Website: walmart
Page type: store-pickup
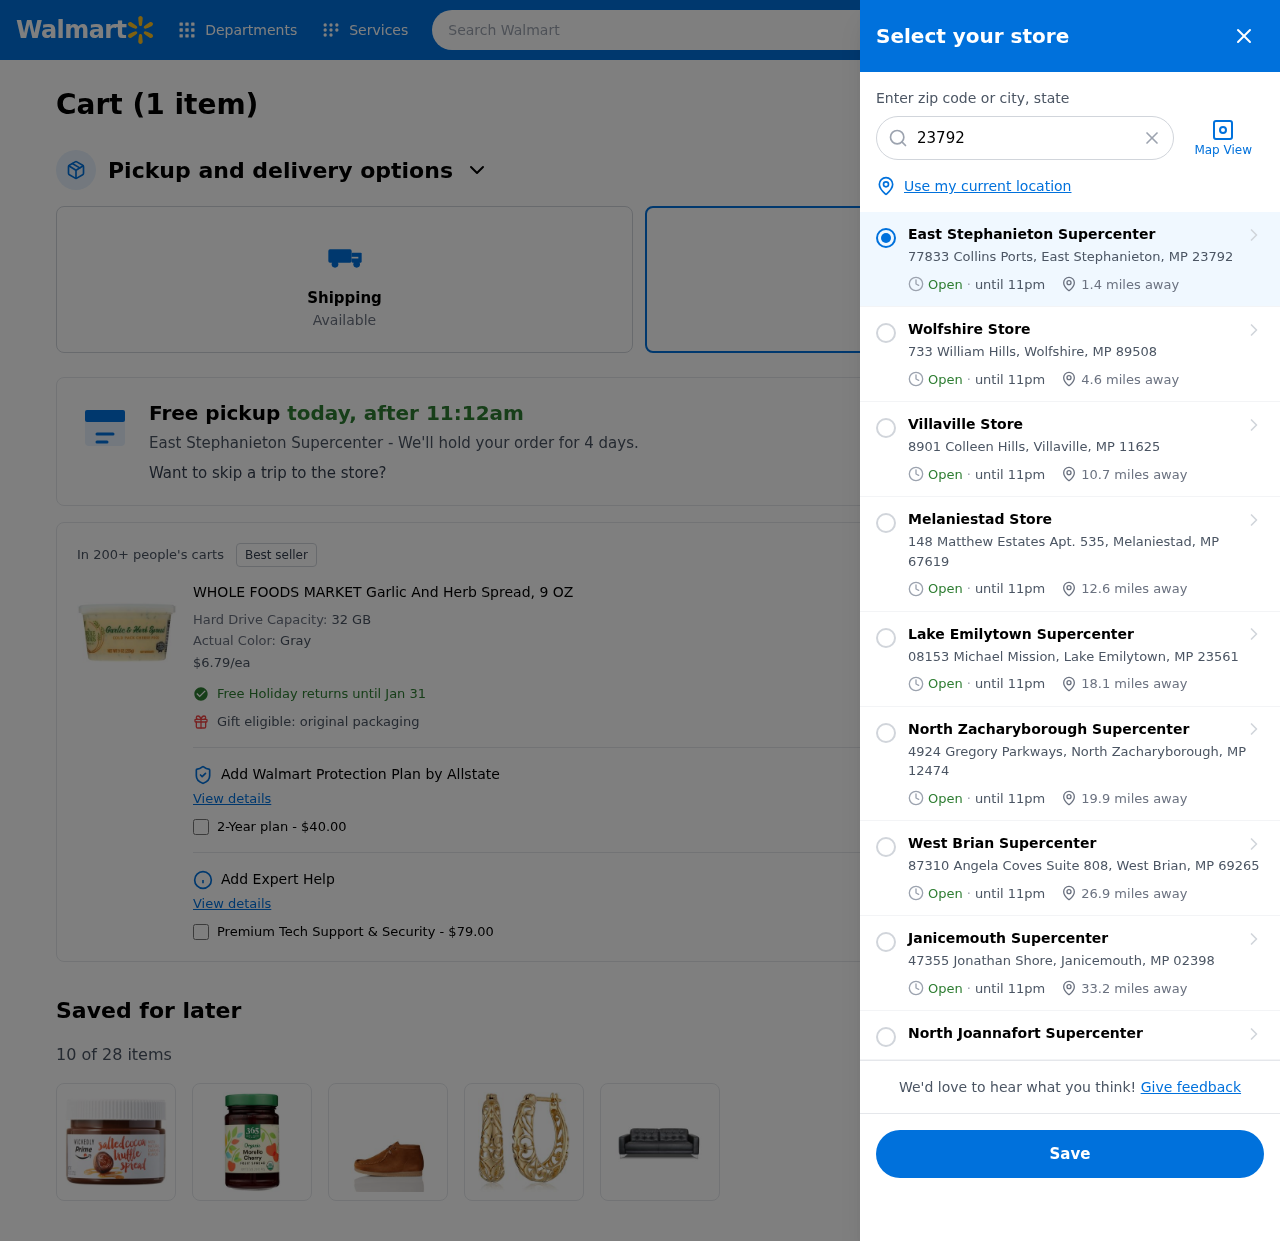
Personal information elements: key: PII_CITY
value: East Stephanieton
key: PII_CITY
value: East Stephanieton Supercenter
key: PII_CITY_STATE_ZIP
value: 77833 Collins Ports, East Stephanieton, MP 23792
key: PII_LOCATION1_CITY
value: Wolfshire Store
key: PII_LOCATION1_CITY_STATE_ZIP
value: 733 William Hills, Wolfshire, MP 89508
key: PII_LOCATION2_CITY
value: Villaville Store
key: PII_LOCATION2_CITY_STATE_ZIP
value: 8901 Colleen Hills, Villaville, MP 11625
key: PII_LOCATION3_CITY
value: Melaniestad Store
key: PII_LOCATION3_CITY_STATE_ZIP
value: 148 Matthew Estates Apt. 535, Melaniestad, MP 67619
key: PII_LOCATION4_CITY
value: Lake Emilytown Supercenter
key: PII_LOCATION4_CITY_STATE_ZIP
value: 08153 Michael Mission, Lake Emilytown, MP 23561
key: PII_LOCATION5_CITY
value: North Zacharyborough Supercenter
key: PII_LOCATION5_CITY_STATE_ZIP
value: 4924 Gregory Parkways, North Zacharyborough, MP 12474
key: PII_LOCATION6_CITY
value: West Brian Supercenter
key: PII_LOCATION6_CITY_STATE_ZIP
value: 87310 Angela Coves Suite 808, West Brian, MP 69265
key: PII_LOCATION7_CITY
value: Janicemouth Supercenter
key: PII_LOCATION7_CITY_STATE_ZIP
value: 47355 Jonathan Shore, Janicemouth, MP 02398
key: PII_LOCATION8_CITY
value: North Joannafort Supercenter
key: PII_POSTCODE
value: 23792
Product elements: key: PRODUCT1_NAME
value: WHOLE FOODS MARKET Garlic And Herb Spread, 9 OZ
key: PRODUCT1_PRICE
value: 6.79
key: PRODUCT1_DESC
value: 32 GB
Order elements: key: ORDER_NUM_ITEMS
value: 1
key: ORDER_NUM_ITEMS
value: Cart (1 item)
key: ORDER_DELIVERY_DATE
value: today, after 11:12am
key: ORDER_ITEM1_QUANTITY
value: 1
Search elements: key: HEADER_SEARCH
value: Search Walmart
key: SEARCH_LOCATION
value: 23792